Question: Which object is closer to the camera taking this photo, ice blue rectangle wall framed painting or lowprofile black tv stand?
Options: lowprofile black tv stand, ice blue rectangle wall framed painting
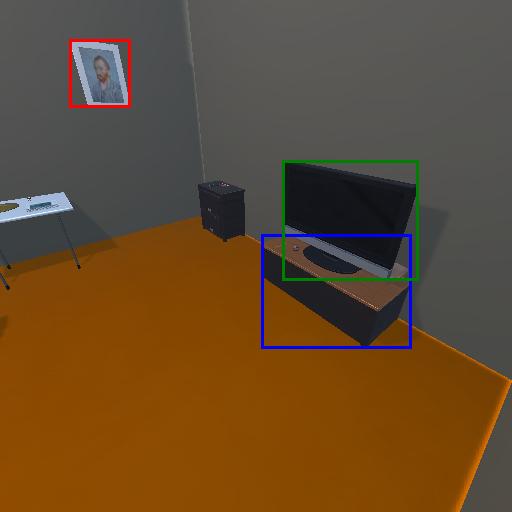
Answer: lowprofile black tv stand